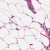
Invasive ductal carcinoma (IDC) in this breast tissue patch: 0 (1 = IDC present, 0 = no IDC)